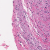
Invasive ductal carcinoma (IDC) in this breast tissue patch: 0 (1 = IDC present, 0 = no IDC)